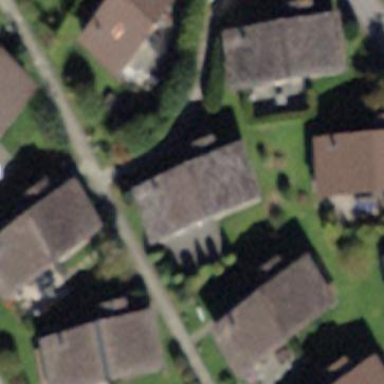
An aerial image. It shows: Residential building.